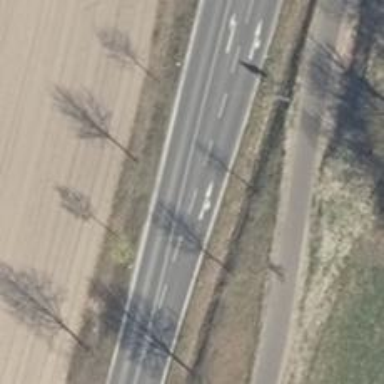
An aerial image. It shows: Secondary road with asphalt surface.